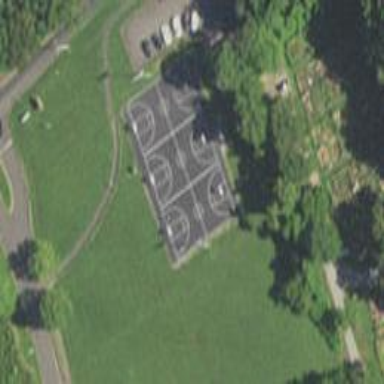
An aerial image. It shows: Basketball court on pitch.